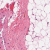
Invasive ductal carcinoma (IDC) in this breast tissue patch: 0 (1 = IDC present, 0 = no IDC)